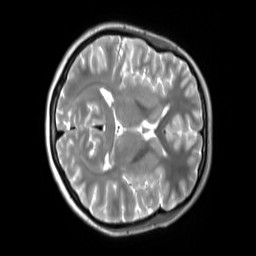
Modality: T2w
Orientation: axial
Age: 22
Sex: female
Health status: ill
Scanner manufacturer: siemens
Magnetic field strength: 3 T
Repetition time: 2.8 s
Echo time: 0.326 s